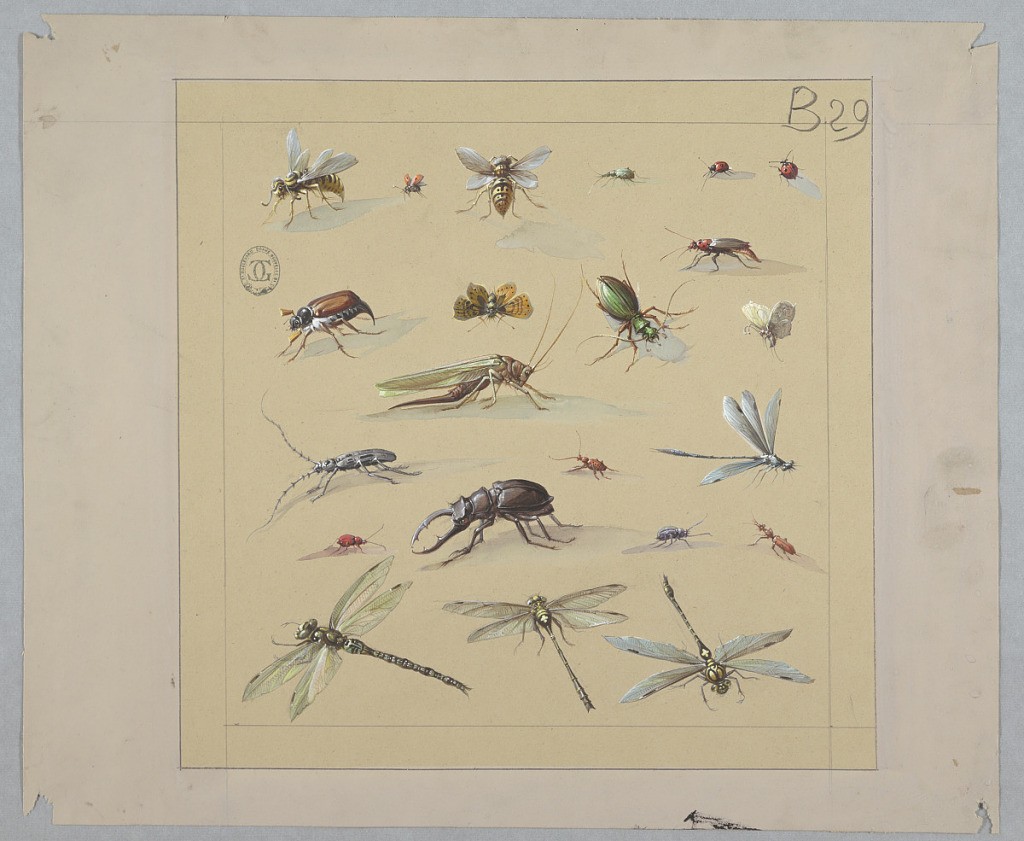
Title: Designs for Wallpaper and Textiles: Insects
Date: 19th century
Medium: Brush and gouache, graphite on cream paper
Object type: Drawing
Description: Square composition outlined in thin black line with 22 insects represented in various positions.